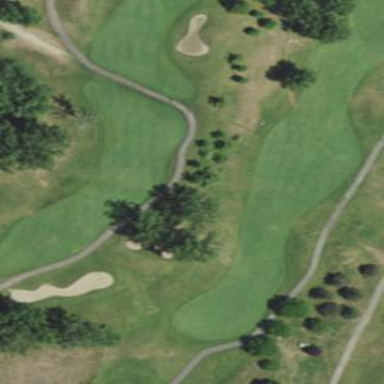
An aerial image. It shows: Golf fairway surrounded by grass in golf sport setting.